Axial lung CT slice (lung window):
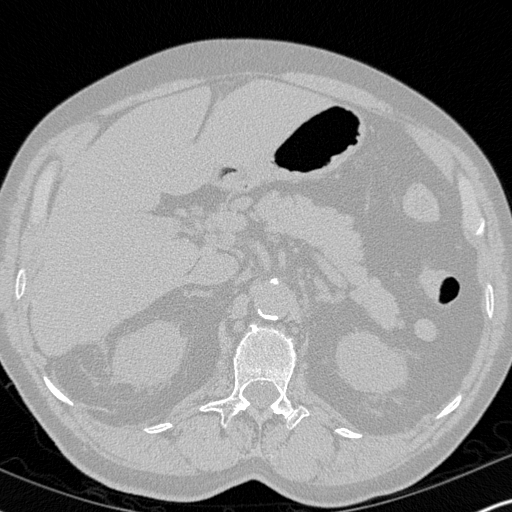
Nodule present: no